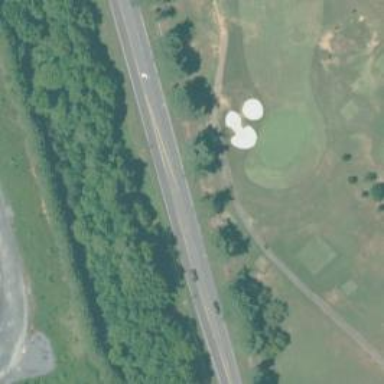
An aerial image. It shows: Service road used as golf cart path.